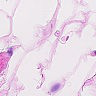
Metastatic tissue present: no